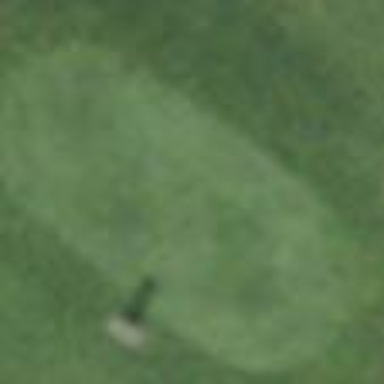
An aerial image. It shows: Grass area designated as golf tee.